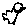
Label: bird